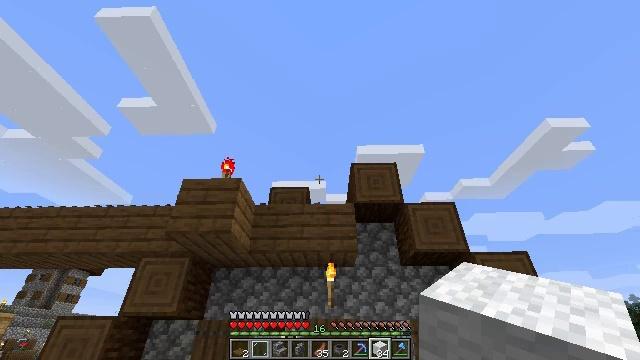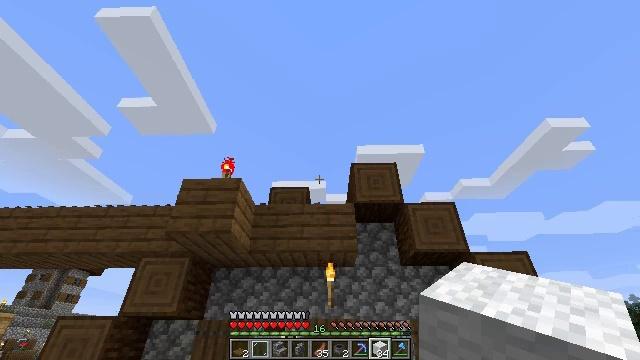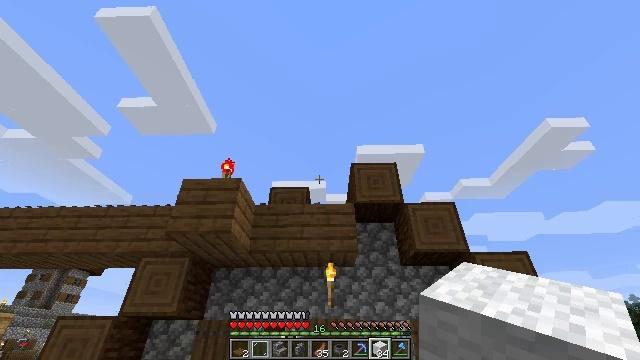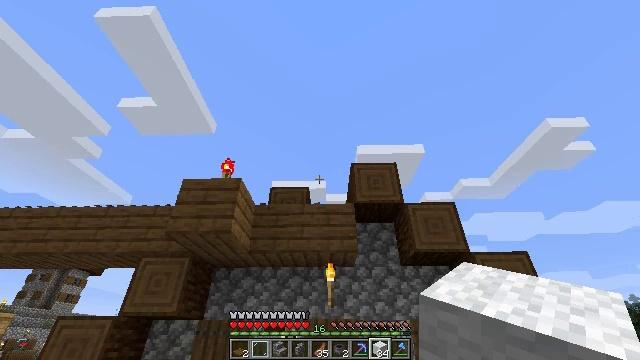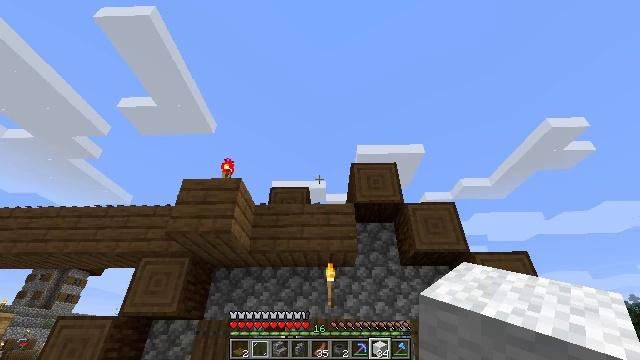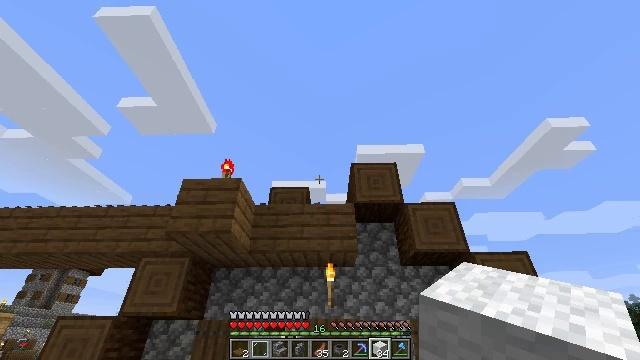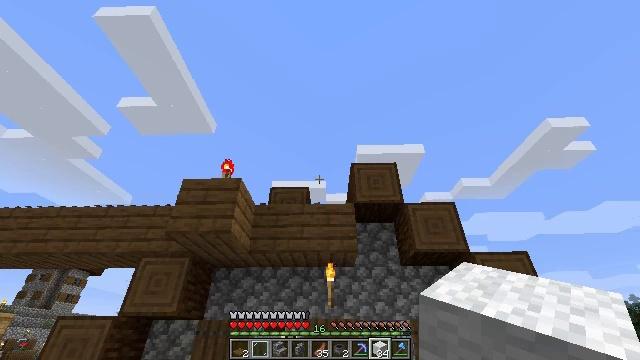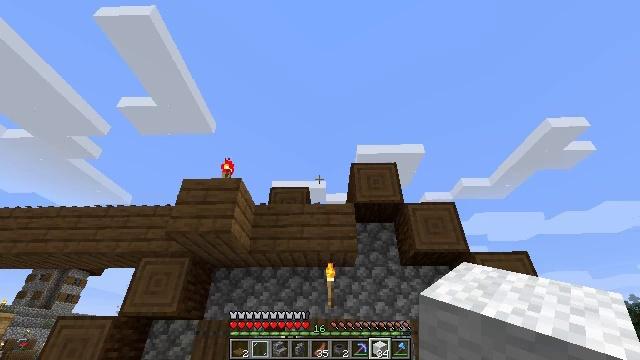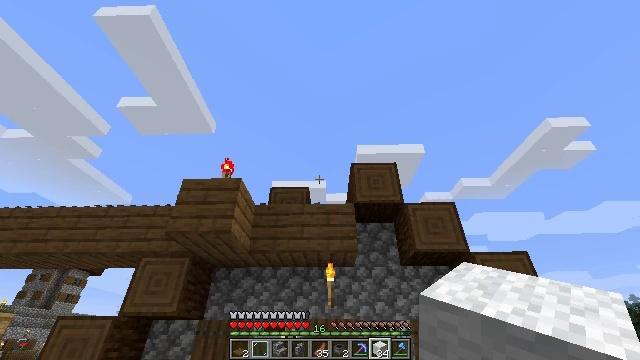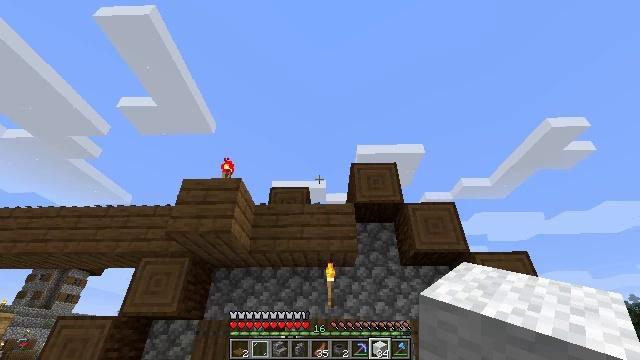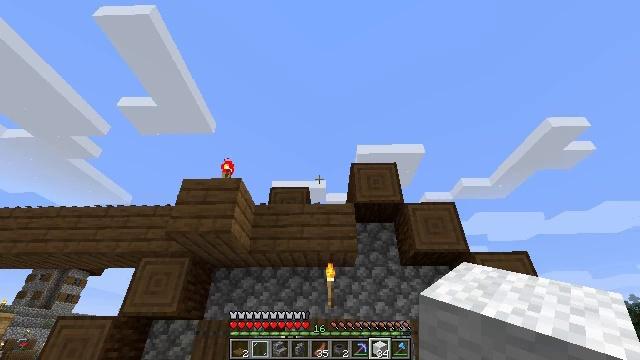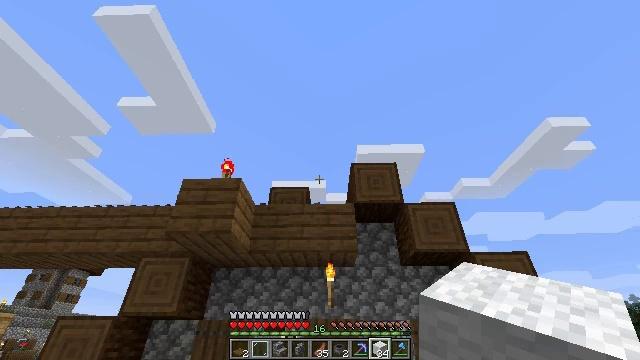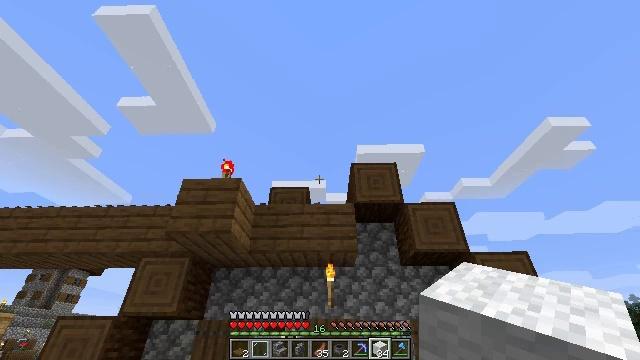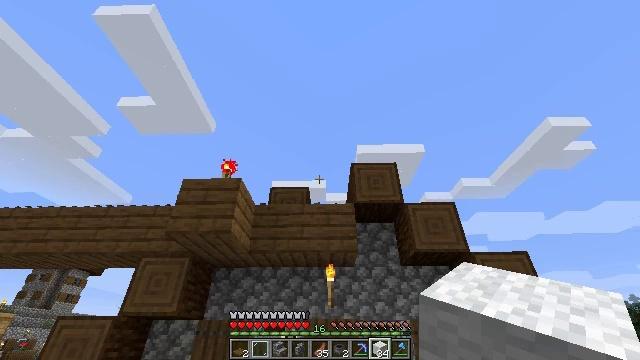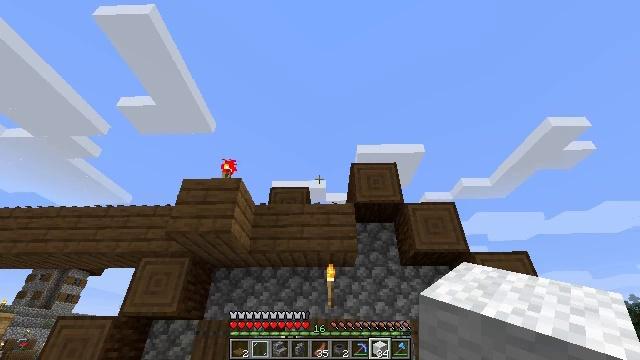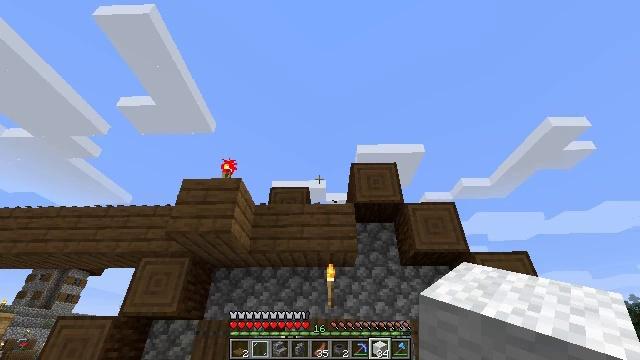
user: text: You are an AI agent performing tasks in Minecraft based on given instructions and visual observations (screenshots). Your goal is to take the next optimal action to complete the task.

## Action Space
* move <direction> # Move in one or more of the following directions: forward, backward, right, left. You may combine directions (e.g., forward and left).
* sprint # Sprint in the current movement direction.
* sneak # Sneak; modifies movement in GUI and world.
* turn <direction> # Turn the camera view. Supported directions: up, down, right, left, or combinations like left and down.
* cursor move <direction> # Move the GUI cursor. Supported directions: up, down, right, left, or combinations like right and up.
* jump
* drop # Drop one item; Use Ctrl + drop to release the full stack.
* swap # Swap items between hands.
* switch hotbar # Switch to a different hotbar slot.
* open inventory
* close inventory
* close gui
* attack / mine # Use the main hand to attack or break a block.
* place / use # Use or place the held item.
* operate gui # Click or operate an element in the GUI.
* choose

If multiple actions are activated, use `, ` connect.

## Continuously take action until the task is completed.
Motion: motion action
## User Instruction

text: Remove the blue bed from its location.
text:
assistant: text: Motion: no_op
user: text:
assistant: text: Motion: no_op
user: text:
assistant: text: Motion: no_op
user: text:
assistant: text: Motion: no_op
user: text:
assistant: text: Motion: no_op
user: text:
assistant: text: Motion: no_op
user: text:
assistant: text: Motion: no_op
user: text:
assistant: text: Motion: no_op
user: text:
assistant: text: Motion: no_op
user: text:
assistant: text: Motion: no_op
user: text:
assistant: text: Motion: no_op
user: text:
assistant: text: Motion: no_op
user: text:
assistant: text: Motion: no_op
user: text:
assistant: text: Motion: no_op
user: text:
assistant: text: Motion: no_op
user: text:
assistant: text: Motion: no_op
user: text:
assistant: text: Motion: no_op
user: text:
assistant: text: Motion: no_op
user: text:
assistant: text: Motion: no_op
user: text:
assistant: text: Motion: no_op
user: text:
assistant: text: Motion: no_op
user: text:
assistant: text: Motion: no_op
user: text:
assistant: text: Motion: no_op
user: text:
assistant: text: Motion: no_op
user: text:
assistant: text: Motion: no_op
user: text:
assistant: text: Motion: no_op
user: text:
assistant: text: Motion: no_op
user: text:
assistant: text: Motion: no_op
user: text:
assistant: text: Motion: no_op
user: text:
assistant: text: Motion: turn right